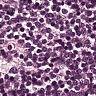
Metastatic tissue present: no